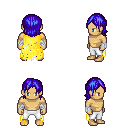
a pixel art fantasy rpg character, male body template, human, tanned skin, yellow tattered cape, white pants, blue long bangs hairstyle, white cloth bandages, four views (front, back, left, right), 2x2 character sprite sheet, small pixel art, hard edges, no anti-aliasing